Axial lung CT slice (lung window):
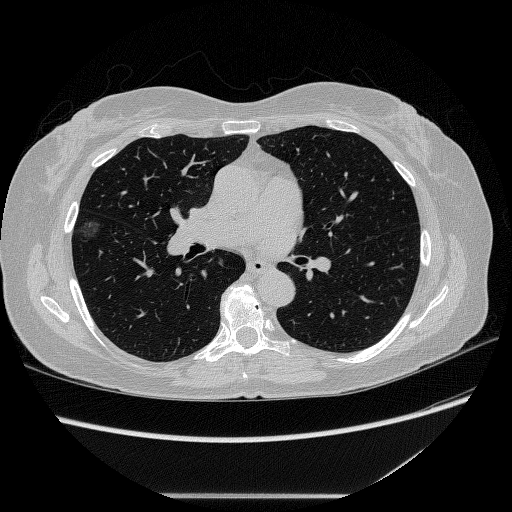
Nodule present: yes
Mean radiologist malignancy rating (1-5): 3.75